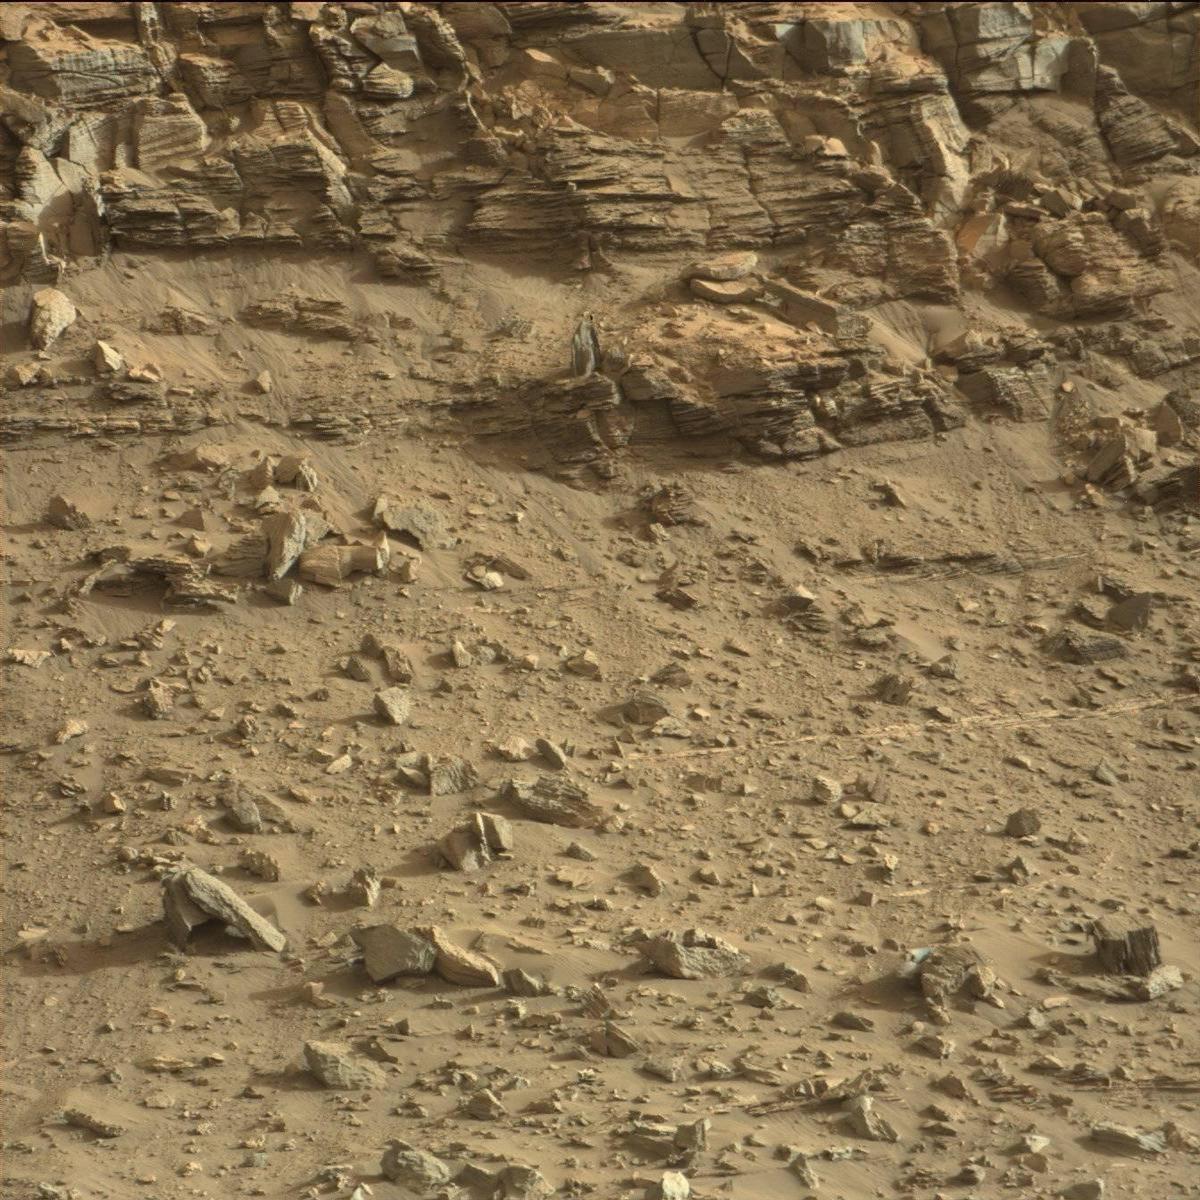
Terrain classes present: Bedrock, Rock, Sand / Soil